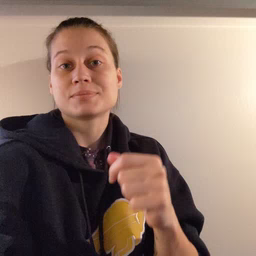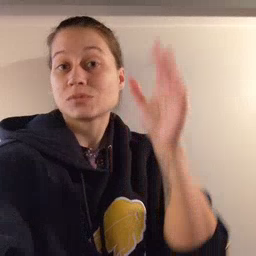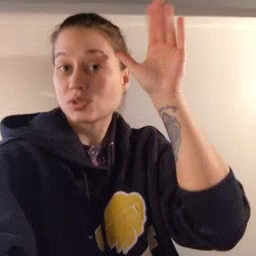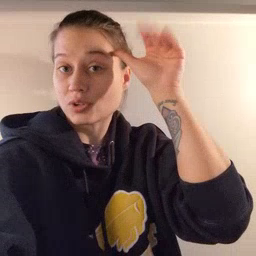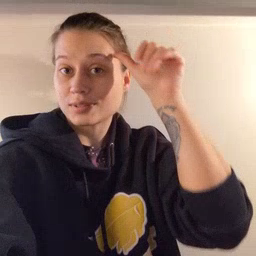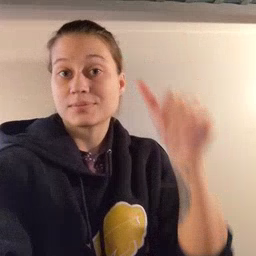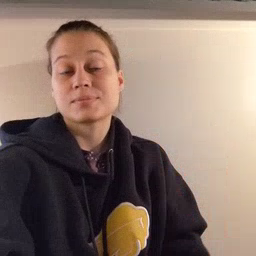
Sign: donkey